Question: I am developing this JavaScript game, that manages it's loading of assets, prior anything happens. At first, the preloader class loads up an assets json file, that contains all listed assets to load. This file contains links to aprox. 30 images, 8 json files and 5 videos. Every single asset apart from the video files load fine in every major browser (firefox, safari, explorer, chrome), but the loading of those 5 video files are aborted by internet explorer.
I'm using , maybe that has something to do with it.
This is what I get, in network view:

<URL>
Sometimes, the first two videos load, sometimes none of them do. Here's an chunk of my code to load those videos:
'''
case "ogv":
case "mp4":
item = document.createElement('video');
var itemSource = document.createElement('source');
item.id = 'vid'; item.width = '600'; item.height = '450'; item.controls = false;
if (extension == "mp4") {
itemSource.id = 'mp4'; itemSource.type = 'video/mp4; codecs="avc1.42E01E, mp4a.40.2"';
} else if (extension == "ogv") {
itemSource.id = 'ogv'; itemSource.type = 'video/ogg; codecs="theora, vorbis"';
}
itemSource.src = pathToAsset;
item.appendChild(itemSource);
item.addEventListener("canplaythrough", onVideoCanPlaythrough, false);
item.load();
break;
'''
And here's the listener handler:
'''
var onVideoCanPlaythrough = function () {
console.log("onVideoCanPlaythrough");
item.removeEventListener("canplaythrough", onVideoCanPlaythrough, false);
assets[assetID] = item;
callback.call();
}
'''
The 'console.log("onVideoPlaythrough)' does not fire a single time on Internet Explorer.
I have checked to make sure, that every other thing is correct (I get right url's in my 'pathToAsset' variable and so on. ,
Can anyone suggest how to approach debugging of this sort of problem?
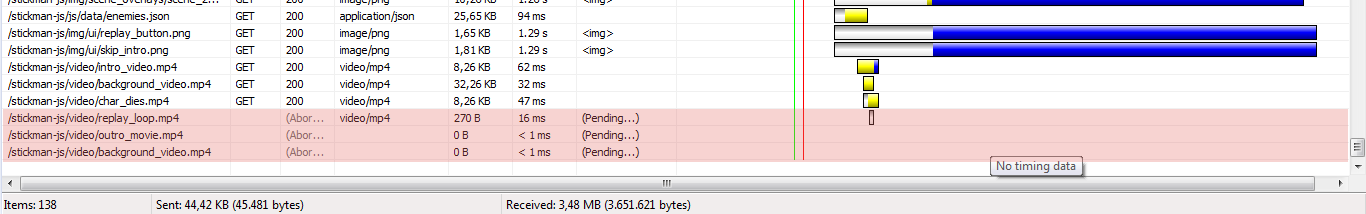
Answer: Apparently you initiate loading of the videos with 'video.play()' statement, not 'video.load()' on internet explorer 9. That's just great!